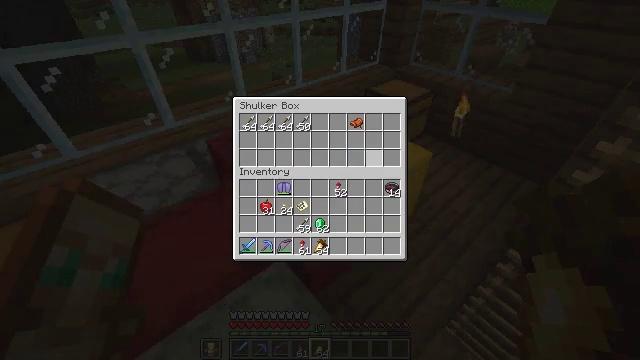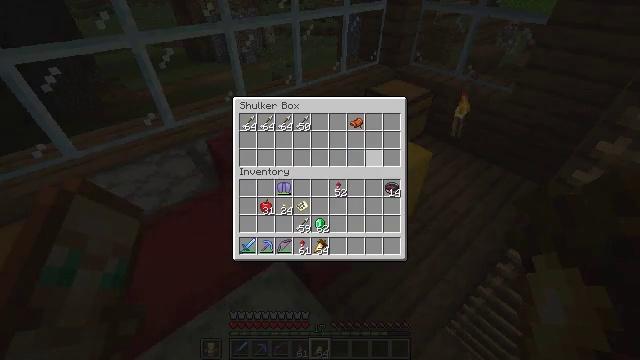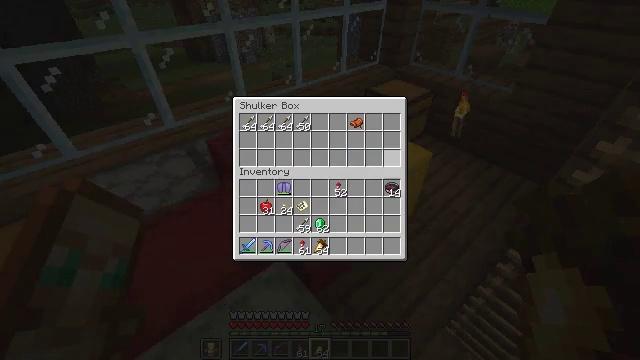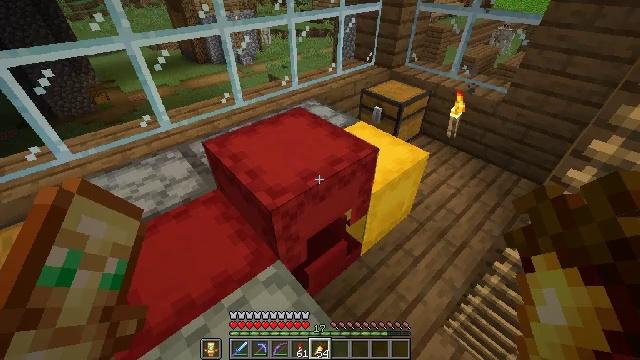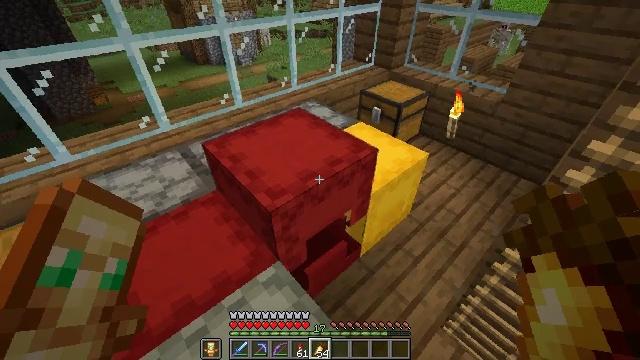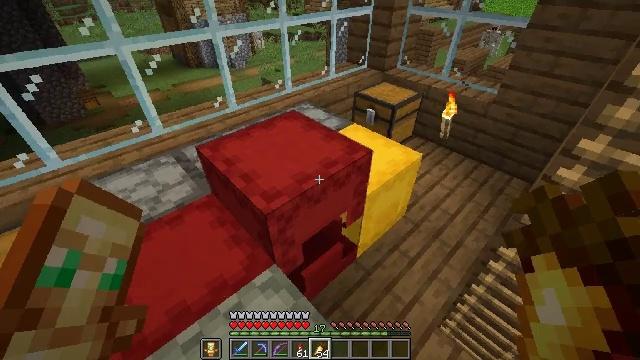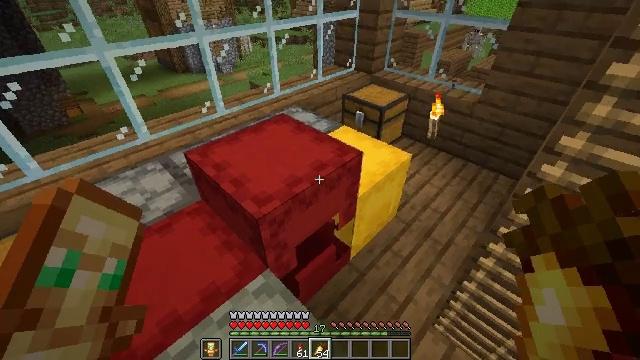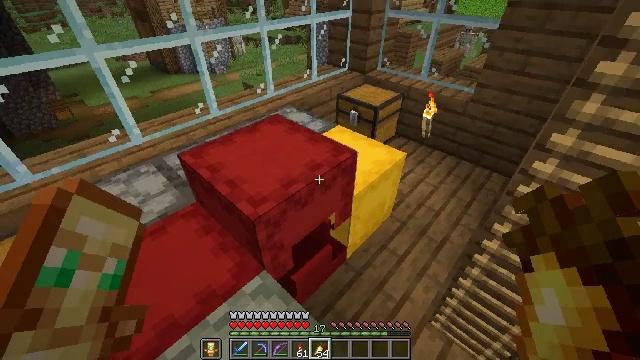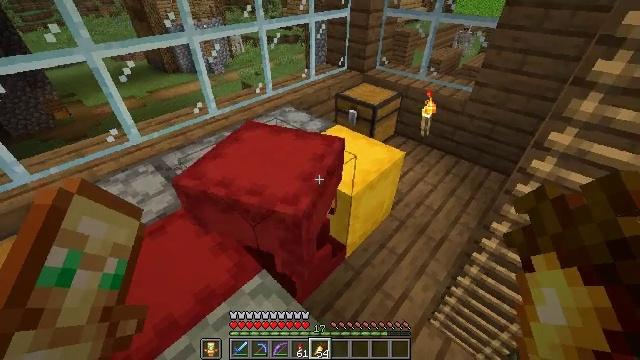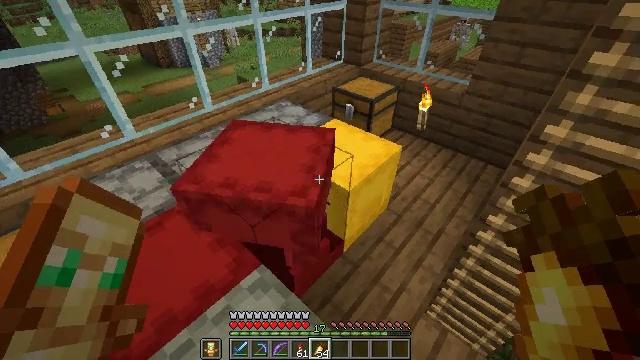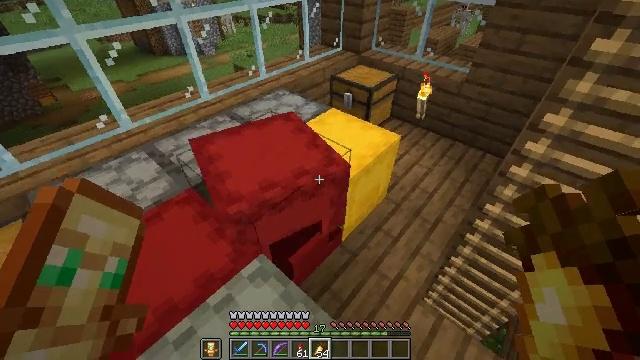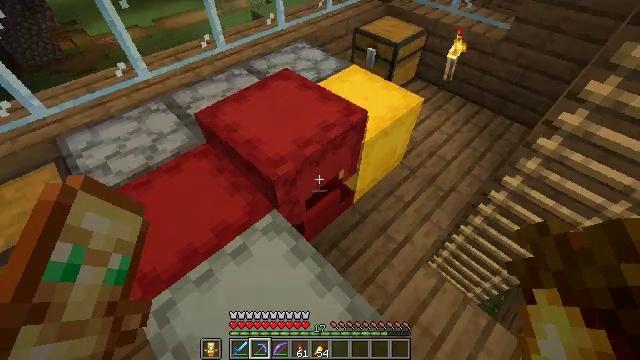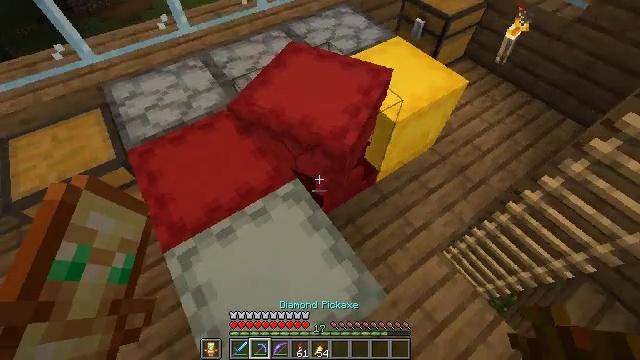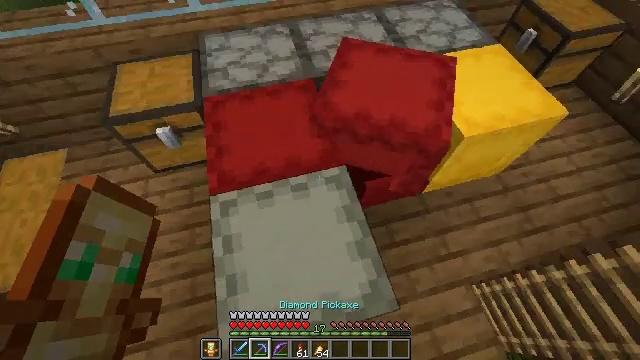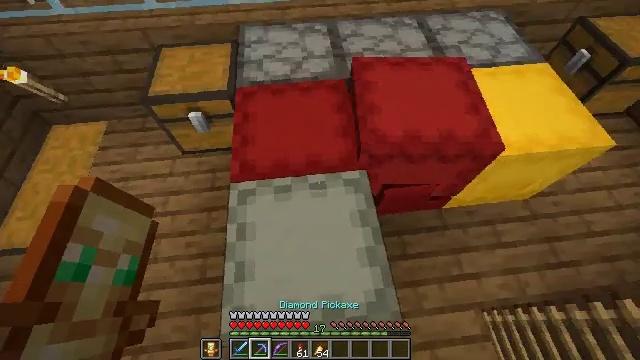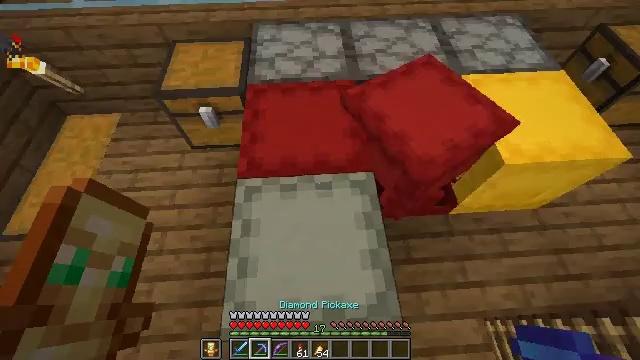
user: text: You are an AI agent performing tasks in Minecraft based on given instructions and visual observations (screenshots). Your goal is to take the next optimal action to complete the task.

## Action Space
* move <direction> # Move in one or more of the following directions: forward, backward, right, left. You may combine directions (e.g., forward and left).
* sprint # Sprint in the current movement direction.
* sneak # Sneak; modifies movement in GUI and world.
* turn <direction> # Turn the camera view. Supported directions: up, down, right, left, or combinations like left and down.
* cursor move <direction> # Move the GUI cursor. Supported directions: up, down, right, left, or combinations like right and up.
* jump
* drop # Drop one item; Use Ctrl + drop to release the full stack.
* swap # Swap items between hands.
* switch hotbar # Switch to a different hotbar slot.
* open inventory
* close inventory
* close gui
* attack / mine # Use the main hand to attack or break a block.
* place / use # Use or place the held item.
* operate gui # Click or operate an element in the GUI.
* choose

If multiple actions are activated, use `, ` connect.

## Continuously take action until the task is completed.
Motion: motion action
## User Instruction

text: Retrieve the light gray shulker box from the ground.
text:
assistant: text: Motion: no_op
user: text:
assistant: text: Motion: cursor move right
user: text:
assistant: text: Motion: close inventory
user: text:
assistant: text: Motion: close inventory
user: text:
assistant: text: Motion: turn right, close inventory
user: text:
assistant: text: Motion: turn right
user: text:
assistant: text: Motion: turn right
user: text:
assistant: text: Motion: no_op
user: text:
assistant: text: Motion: turn down
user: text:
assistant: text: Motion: turn down
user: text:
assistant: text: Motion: turn left and down, switch to hotbar 2
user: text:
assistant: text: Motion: turn left and down, switch to hotbar 2
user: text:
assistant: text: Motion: turn left and down, switch to hotbar 2
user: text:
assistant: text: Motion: turn left
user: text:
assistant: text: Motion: turn left
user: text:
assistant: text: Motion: turn left
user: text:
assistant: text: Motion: no_op
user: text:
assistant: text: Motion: turn left and down
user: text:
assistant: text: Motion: turn left and down, attack / mine
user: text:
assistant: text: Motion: attack / mine
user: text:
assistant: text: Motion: attack / mine
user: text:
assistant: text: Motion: attack / mine
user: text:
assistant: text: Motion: attack / mine
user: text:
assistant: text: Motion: attack / mine
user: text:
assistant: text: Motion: attack / mine